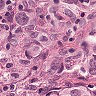
Metastatic tissue present: yes